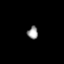
Tissue: lung
Cell type: Myeloid cells
Senescence score: 0.5802
Nuclear area (px): 132
Mean DAPI intensity: 148.091